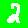
Digit: 2